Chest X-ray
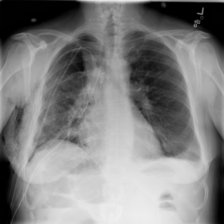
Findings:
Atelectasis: negative
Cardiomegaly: negative
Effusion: positive
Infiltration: negative
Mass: negative
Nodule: negative
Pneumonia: negative
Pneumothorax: positive
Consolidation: negative
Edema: negative
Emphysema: positive
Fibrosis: negative
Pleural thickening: negative
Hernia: negative